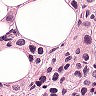
Metastatic tissue present: yes